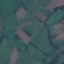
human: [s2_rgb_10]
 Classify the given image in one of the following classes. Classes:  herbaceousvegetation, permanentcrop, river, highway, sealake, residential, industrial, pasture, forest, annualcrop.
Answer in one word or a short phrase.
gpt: Pasture